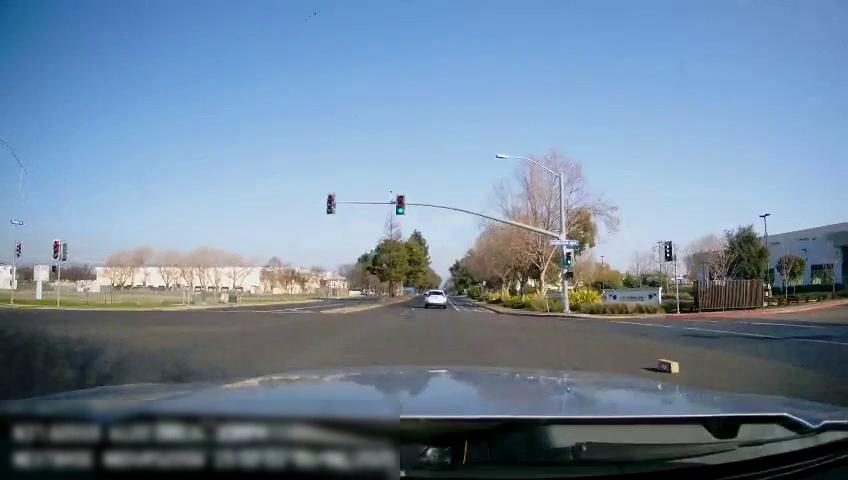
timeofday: Day
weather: Sunny
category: Drivable Space
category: Vehicles | SUV
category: Lanes | Current Lane
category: Lanes | Opposite Lane
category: Traffic | Lights
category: Traffic | Lights
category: Traffic | Lights
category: Traffic | Signs
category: Traffic | Lights
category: Traffic | Lights
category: Traffic | Signs
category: Traffic | Lights
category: Traffic | Lights